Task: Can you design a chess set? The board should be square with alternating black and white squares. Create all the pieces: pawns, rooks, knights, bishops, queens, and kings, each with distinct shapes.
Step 4464:
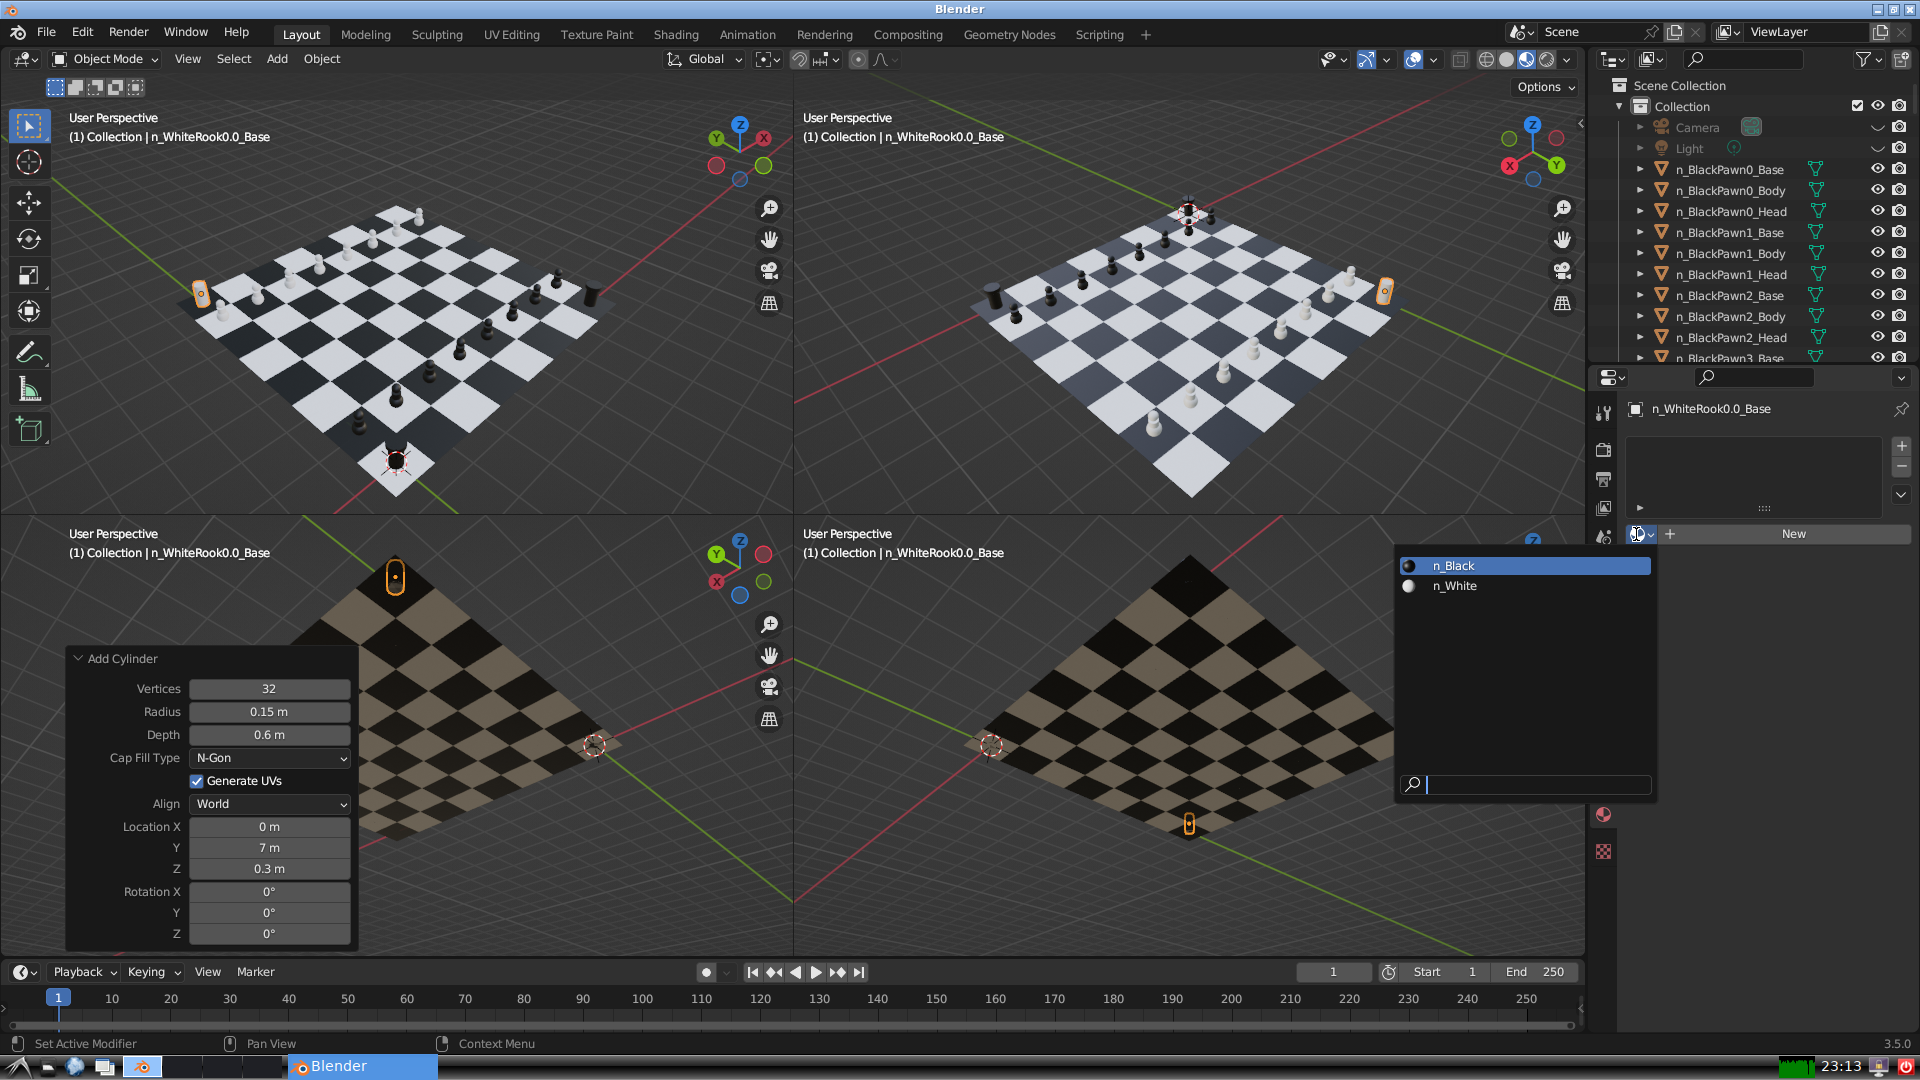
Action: input_text: n_White